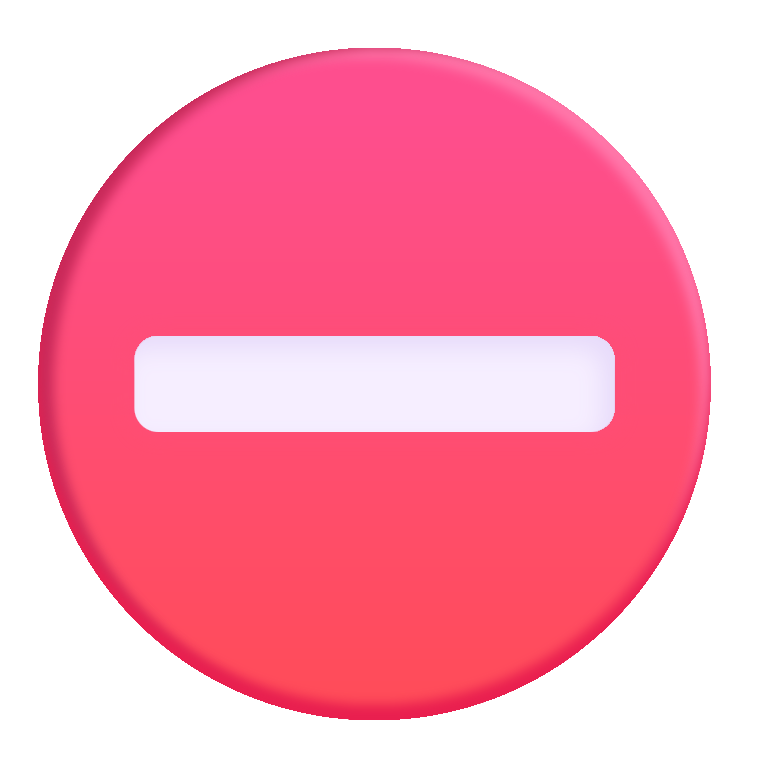
no entry color